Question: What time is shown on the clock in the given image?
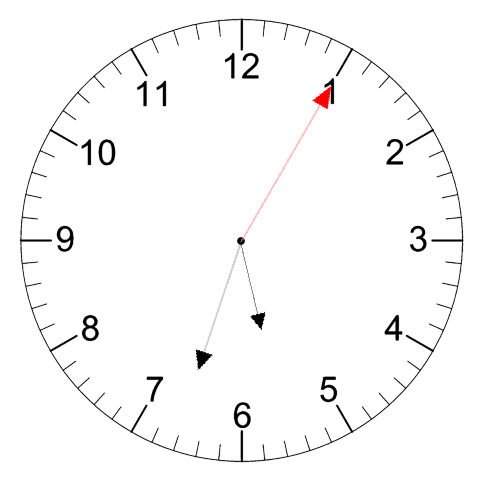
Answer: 05:33:05